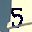
Label: 5